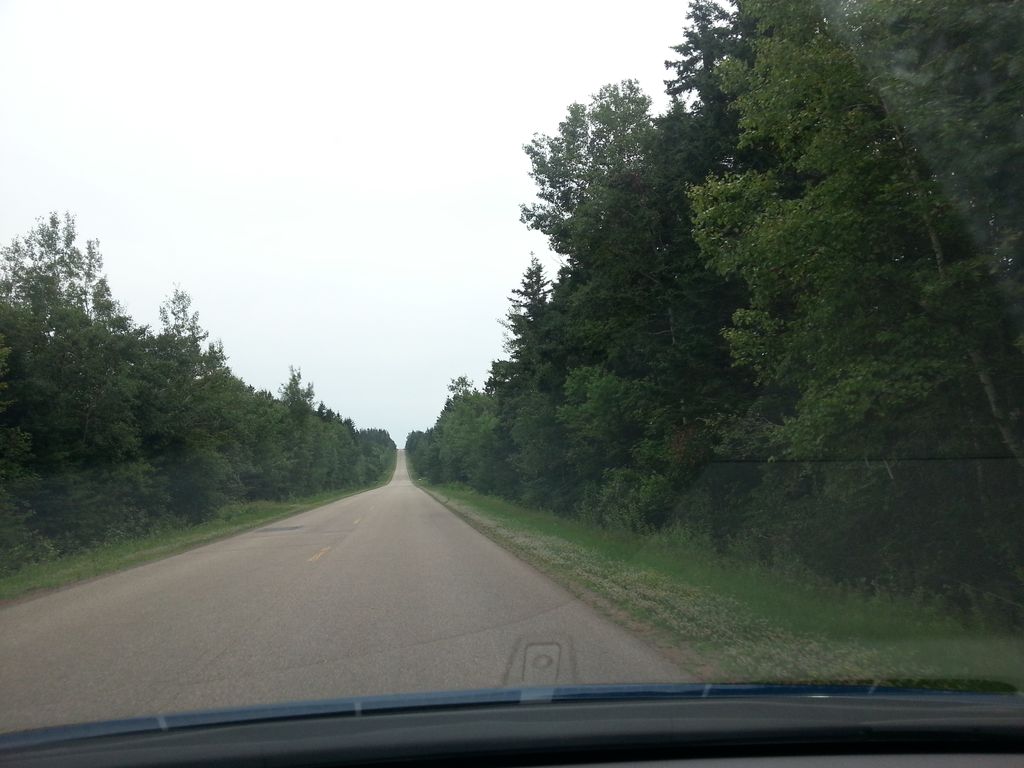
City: charlottetown